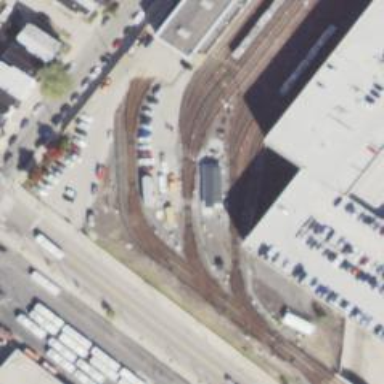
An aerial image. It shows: Electrified rail service yard.